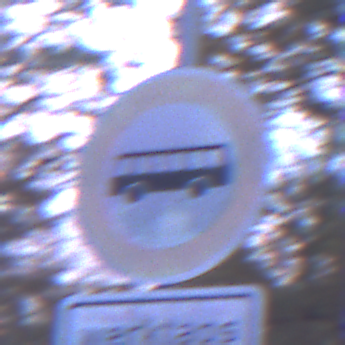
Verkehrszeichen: VerbotKraftomnibusse
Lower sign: ZeitangabenMitBeschraenkungAufWochentage7
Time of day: Night
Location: Outdoor (Suburban)
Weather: PartlyCloudy
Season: NotSpecified
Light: Artificial